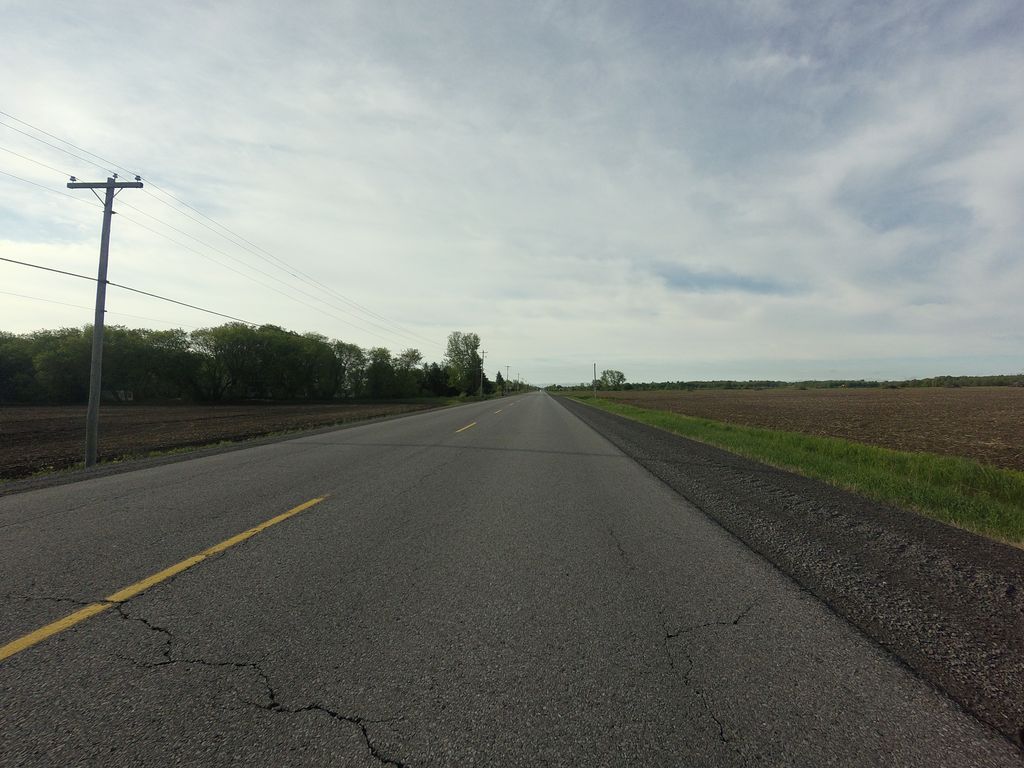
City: ottawa-gatineau